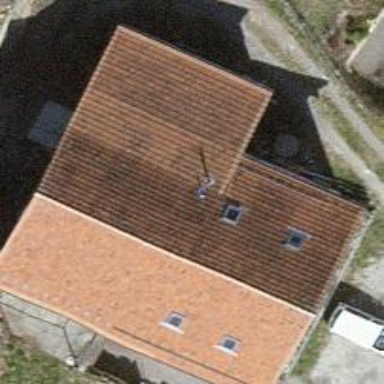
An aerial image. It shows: Simple and straightforward house.